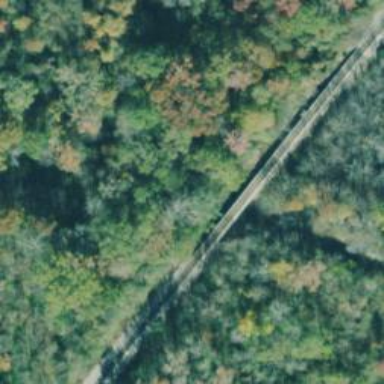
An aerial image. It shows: Bridge over railway line.